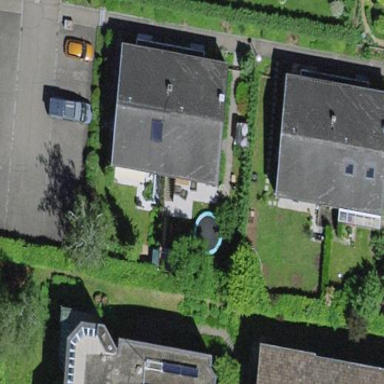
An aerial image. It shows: Residential building.